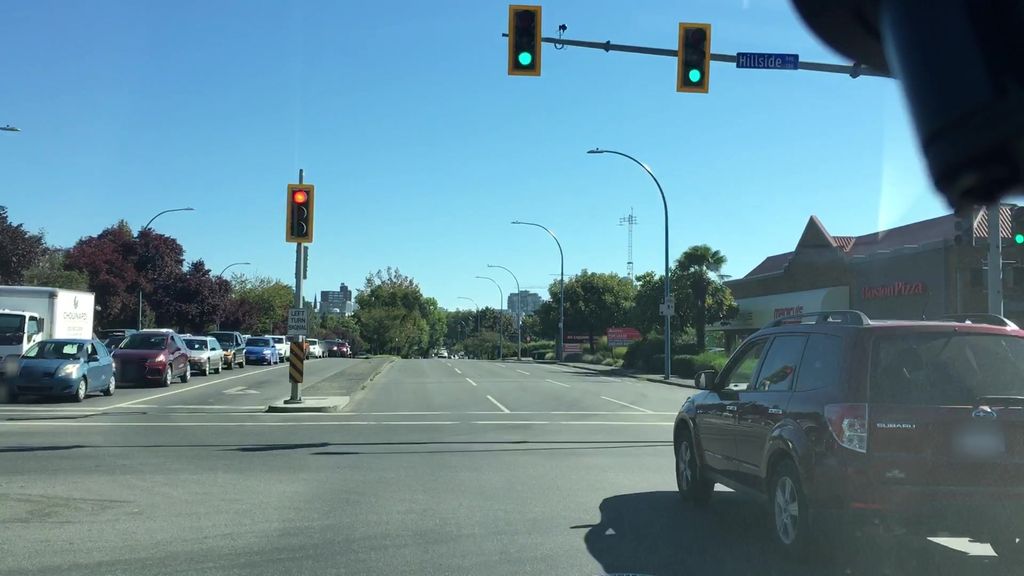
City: victoria